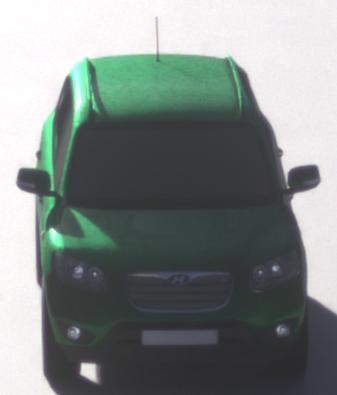
Make: Hyundai
Model: Santa Fe 2.4
Detailed model: Santa Fe (CM)
Model produced from: 2010/01
Model produced until: 2012/09
Doors: 5
Color: green
Road condition: dry road
Daytime: morning or afternoon
Contrast: medium contrast